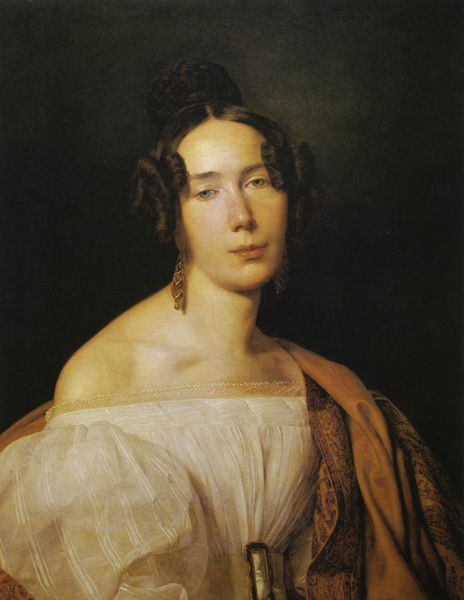
Titel: Bildnis der Frau Magdalena Werner, geb. Holzinger
Künstler: Ferdinand Georg Waldmüller
Standort: Wien
Institution: Österreichische Galerie im Belvedere
Schlagwörter: dunkel, gemälde, haut, kopf, nackt, schatten, umhang, weiß, gelb, grün, mädchen, ocker, ausschnitt, braun, frankreich, frau, frisur, haar, hell, hintergrund, kleid, licht, mund, nase, ohrring, schmuck, schwarz, stirn, zimmer, ölbild, blick, dame, gürtel, rot, schal, tuch, beige, hochformat, muster, ornament, hemd, wand, augen, bluse, falten, gesicht, inkarnat, spitze, trauer, ärmel, bild, bildnis, hals, portrait, porträt, öl, gewand, gold, haare, mantel, stickerei, stoff, klassizismus, ohrringe, spitzen, borte, kinn, lippen, locke, locken, madame, puffärmel, rosa, scheitel, schräg, schulter, schultern, seide, traurig, adelige, perücke, dutt, wangen, tüll, zöpfe, beleuchtung, ölgemälde, melancholisch, überwurf, faltenwurf, nachdenklich, teint, fein, stola, dekolleté, gemustert, spange, schnalle, schulterfrei, schlicht, hell-dunkel, leinwand, biedermeier, portät, mudn, müde, durchsichtig, rötlich, hochzeit, seidenkleid, filigran, josephine, gemuster, hinergrund, schönheitsfleck, verschlafen, ölbidl, schillerlocken, fau, gürtelschnalle, hare, ffrisur, dekolette, prokat, #licht, melanchoilisch, brust frau porträt weiß